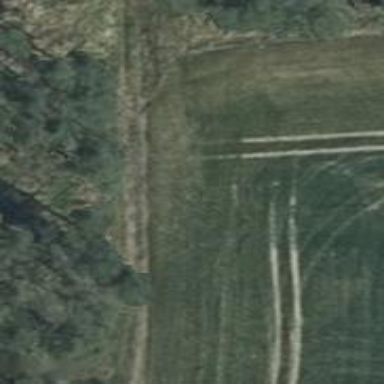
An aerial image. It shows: Track with ground surface of grade 4.